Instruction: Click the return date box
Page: home
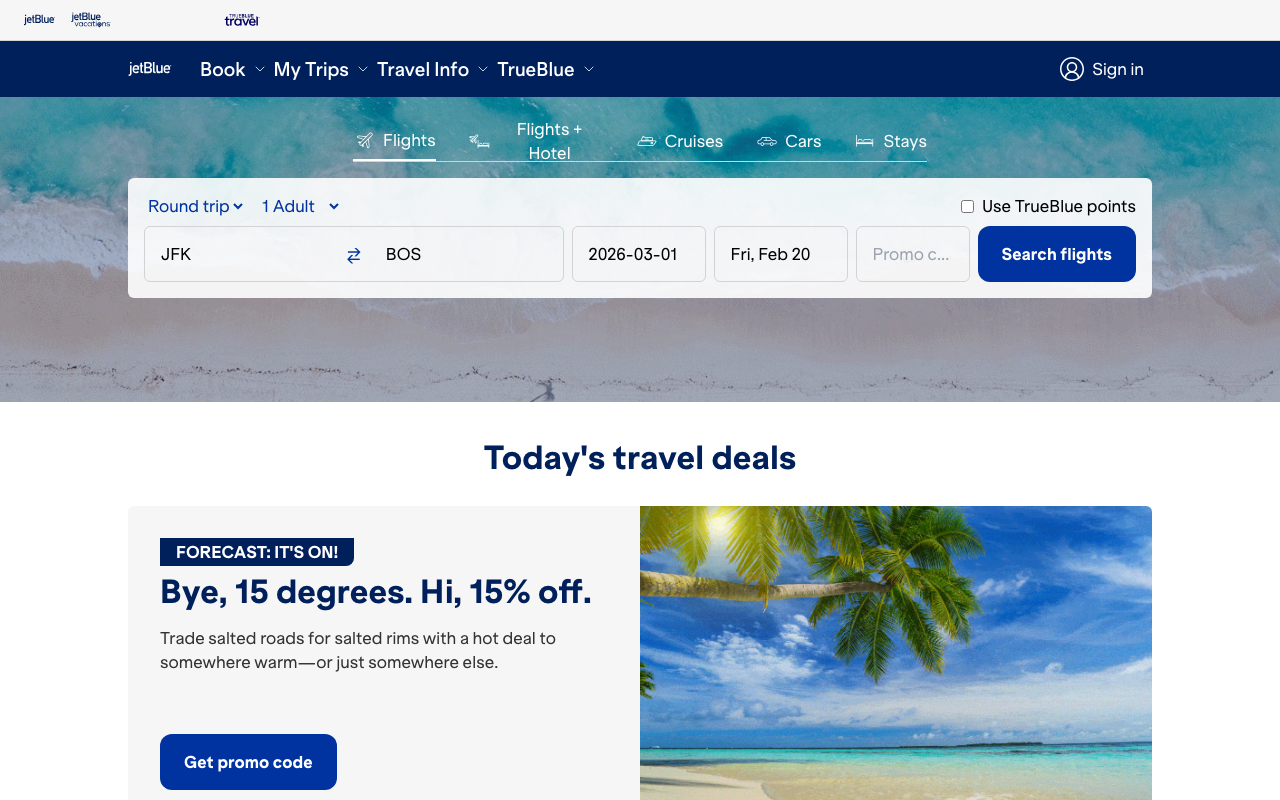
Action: click